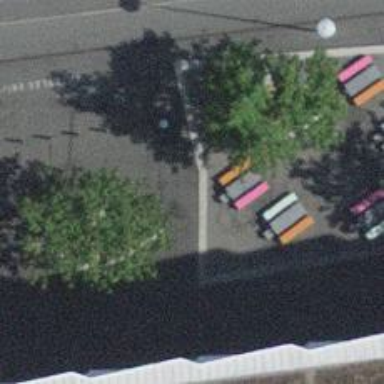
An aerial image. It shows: Bench for seating.